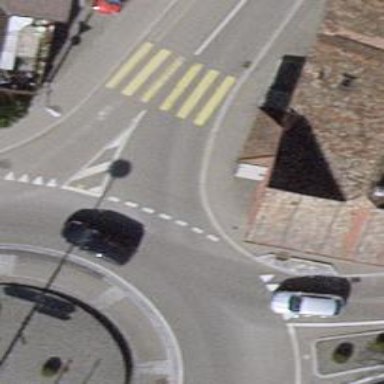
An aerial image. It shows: Road with "give way" sign.